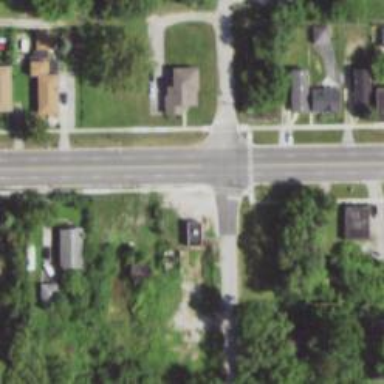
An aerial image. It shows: Road with stop sign.